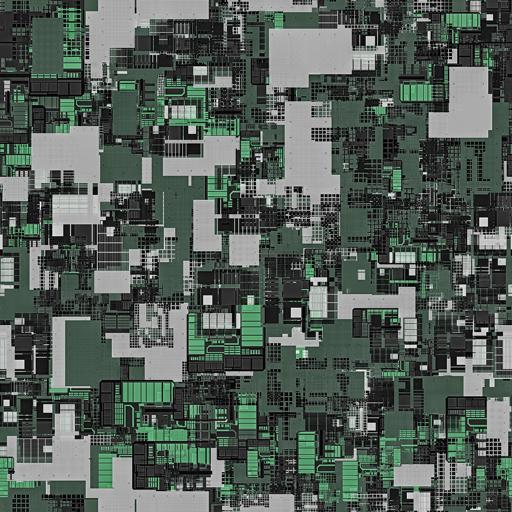
Tags: chip computer fi motherboard sci